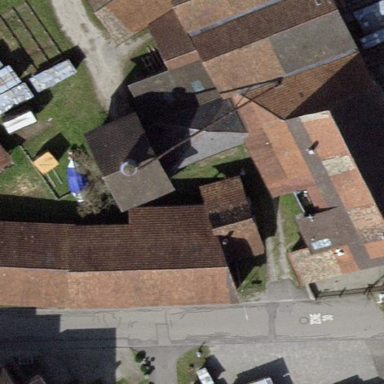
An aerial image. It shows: Building with gabled roof oriented along its length.